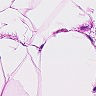
Metastatic tissue present: no